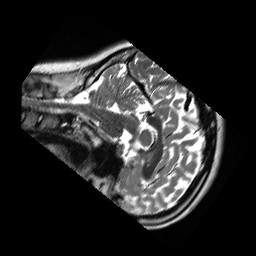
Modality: T2w
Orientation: sagittal
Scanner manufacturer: siemens
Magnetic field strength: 3 T
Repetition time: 13.52 s
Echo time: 0.088 s